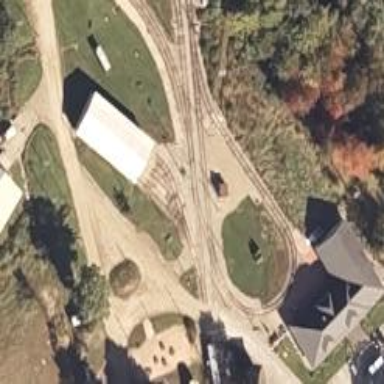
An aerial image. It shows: Tram railway running through yard with contact lines for electrification.